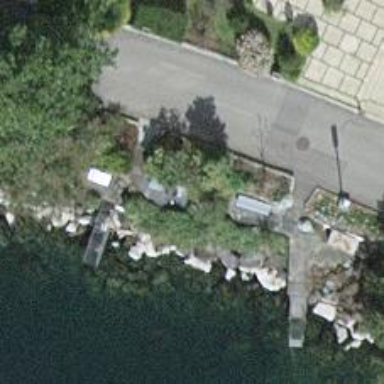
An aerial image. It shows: Light blue bench available in the area.